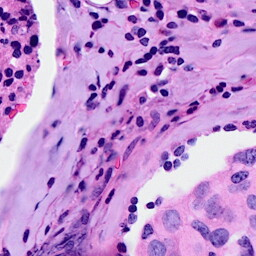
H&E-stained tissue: Breast